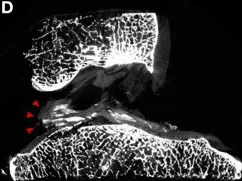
MuCT cross sections. Calcifications are highlighted with red arrowheads. Sagittal views of lateral meniscus posterior horn insertion and flat menisco-tibial ligament. Showed linear pattern calcifications.
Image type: radiology (ct)